【题型】填空题　【知识点】平面几何　【难度】medium
如图，在平行四边形$ABCD$中，$\angle ABC=60^\circ$，$BC=2AB=8$，连接$BE$交$AD$于点$F$，点$G$为$CD$的中点，连接$EG$，$BG$，点$C$关于$AD$的对称点为$E$，则$S_{\triangle BEG}=$ \underline{\quad\quad\quad\quad}。

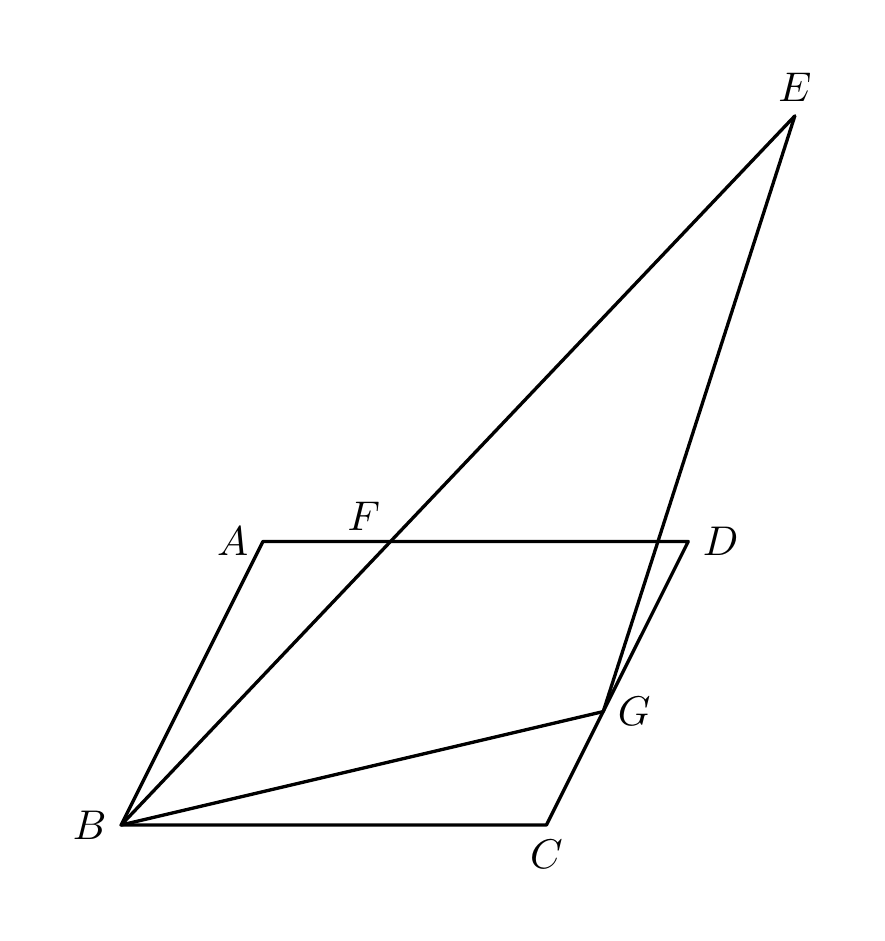
【解答】
\pagestyle{empty}
【答案】$14\sqrt{3}$
【详解】解：如图，取$BC$中点$H$，连接$AH$，连接$EC$交$AD$于$N$，作$EM \perp CD$交$CD$的延长线于$M$，
$\because BC=2AB$，$BH=CH$，$\angle ABC=60^\circ$，
$\therefore BA=BH=CH$，
$\therefore \triangle ABH$是等边三角形，
$\therefore HA=HB=HC$，
$\therefore \angle BAC=90^\circ$，
$\therefore \angle ACB=30^\circ$，
$\because EC \perp BC$，$\angle BCD=180^\circ-\angle ABC=120^\circ$，
$\therefore \angle ACE=60^\circ$，$\angle ECM=30^\circ$，
$\because BC=2AB=8$，
$\therefore CD=4$，$CN=EN=2\sqrt{3}$，
$\therefore EC=4\sqrt{3}$，$EM=2\sqrt{3}$，
$\therefore S_{\triangle BEG}=S_{\triangle BCE}+S_{\triangle ECG}-S_{\triangle BCG}=\frac{1}{2} \times 8 \times 4\sqrt{3}+\frac{1}{2} \times 2 \times 2\sqrt{3}-\frac{1}{4}S_{\text{平行四边形}ABCD}$
$=16\sqrt{3}+2\sqrt{3}-4\sqrt{3}$
$=14\sqrt{3}$．
故答案为：$14\sqrt{3}$．